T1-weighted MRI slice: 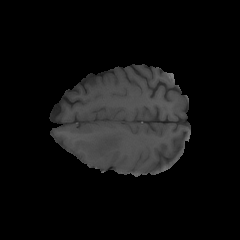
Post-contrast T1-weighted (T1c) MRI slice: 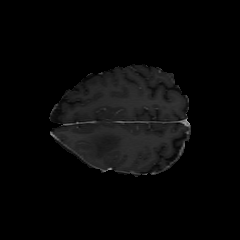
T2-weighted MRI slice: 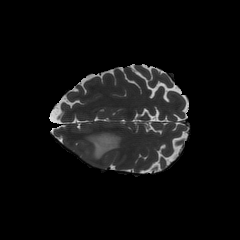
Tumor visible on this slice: yes